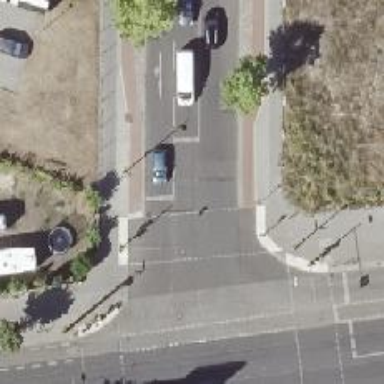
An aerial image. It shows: Residential road with asphalt surface. There are sidewalks on both sides and marked cycle track.